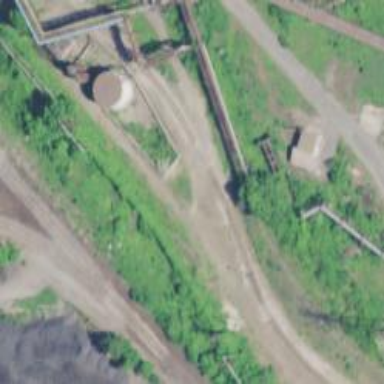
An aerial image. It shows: Disused railway spur service.